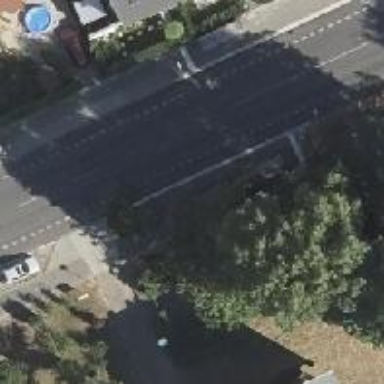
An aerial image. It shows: Secondary road with asphalt surface. There are sidewalks on both sides and lanes for cyclists on both sides as well. Parking is available on the right side of the street.